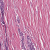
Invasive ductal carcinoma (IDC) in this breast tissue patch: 1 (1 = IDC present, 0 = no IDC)